Question: Why won't IntelliJ IDEA stop in debug mode when an assertion is triggered? I get a 'java.lang.AssertionError' to console, but the running code doesn't pause at it as it is supposed to. Here are my exception breakpoints settings:

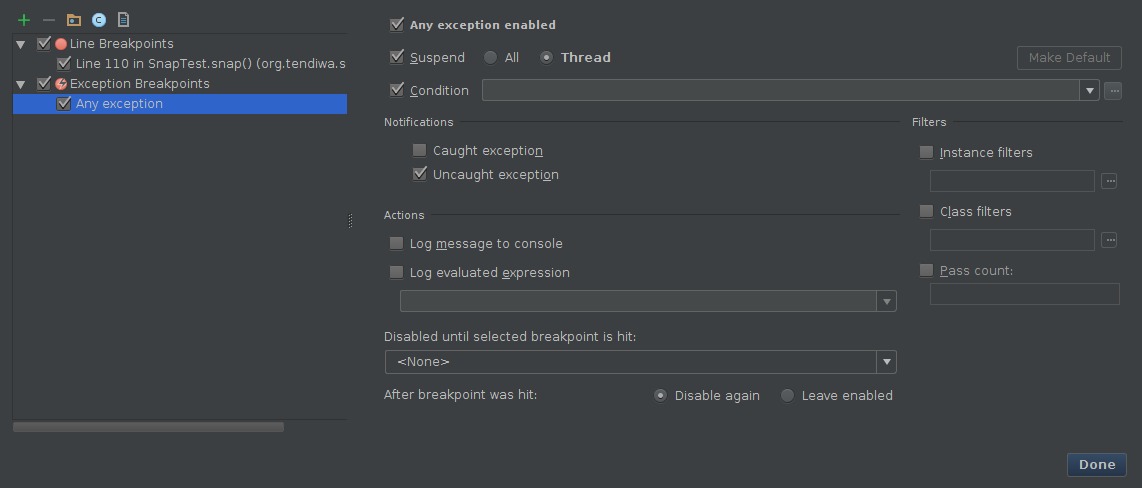
Answer: I found out that somehow debugger doesn't stop on assertions when running , but it does stop when running other code. The code I was trying to make stop on a failed assertion in debug mode was a test. That seems to be the issue, but I don't understand why would IDE behave that way.